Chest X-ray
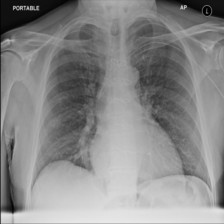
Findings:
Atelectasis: negative
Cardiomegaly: negative
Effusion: negative
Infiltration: negative
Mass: negative
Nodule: negative
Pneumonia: negative
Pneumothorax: negative
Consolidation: negative
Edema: negative
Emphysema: negative
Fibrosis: negative
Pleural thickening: negative
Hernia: negative